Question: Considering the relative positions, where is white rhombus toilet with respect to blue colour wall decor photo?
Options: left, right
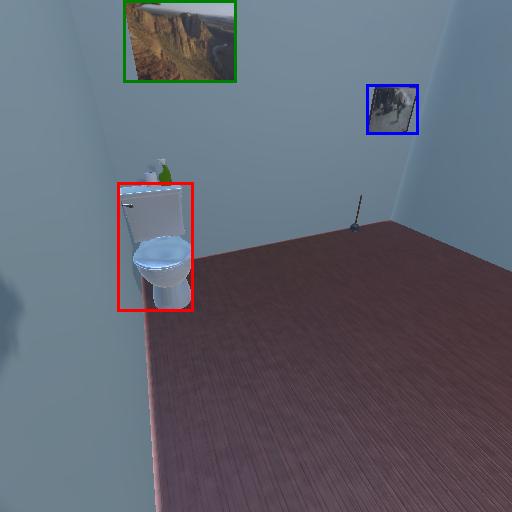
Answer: left